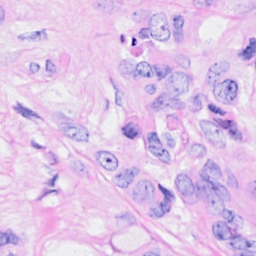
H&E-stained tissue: Breast